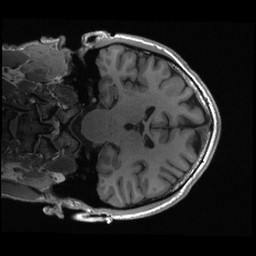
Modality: T1w
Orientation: coronal
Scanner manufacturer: siemens
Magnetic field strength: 3 T
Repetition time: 2.3 s
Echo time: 0.00285 s